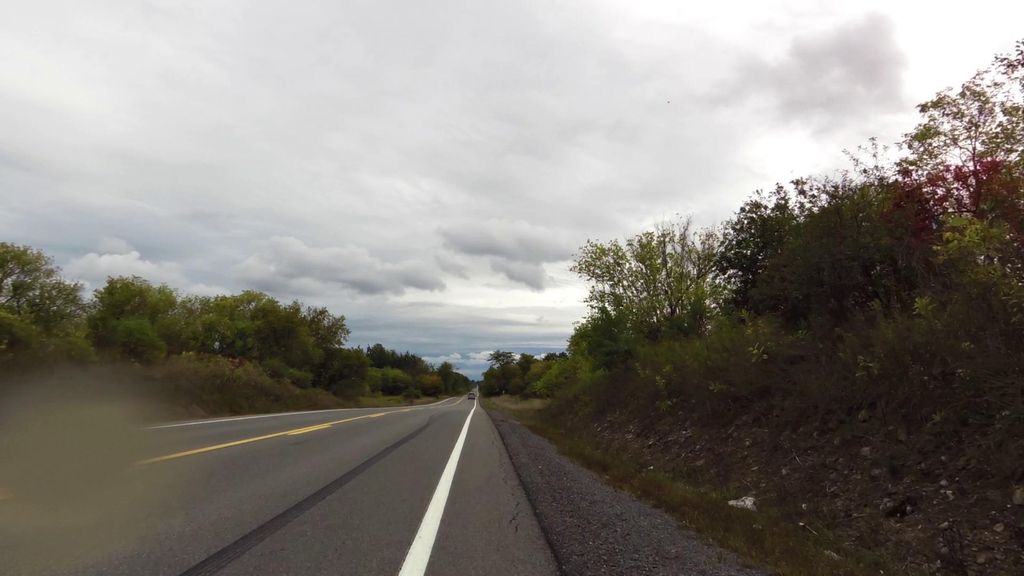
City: ottawa-gatineau